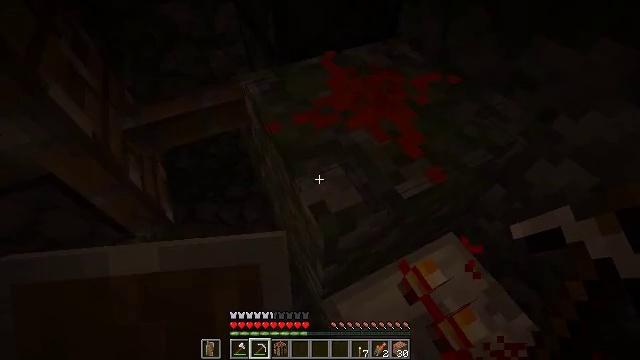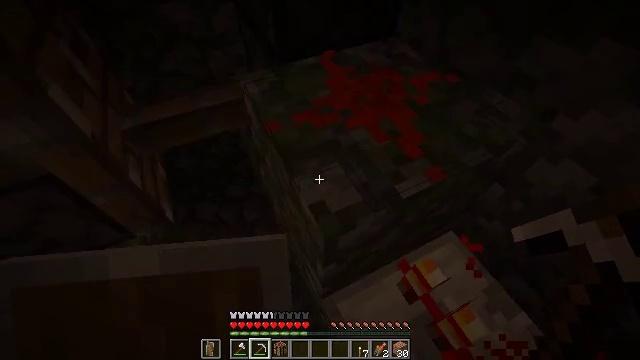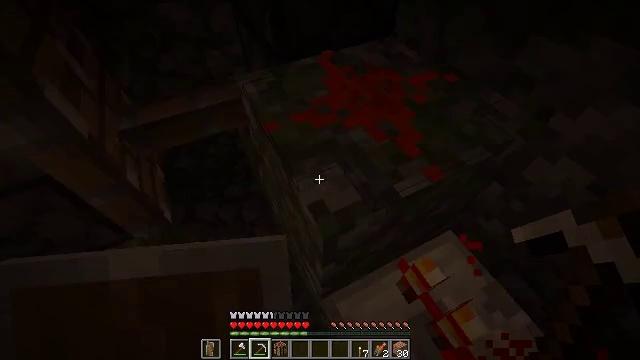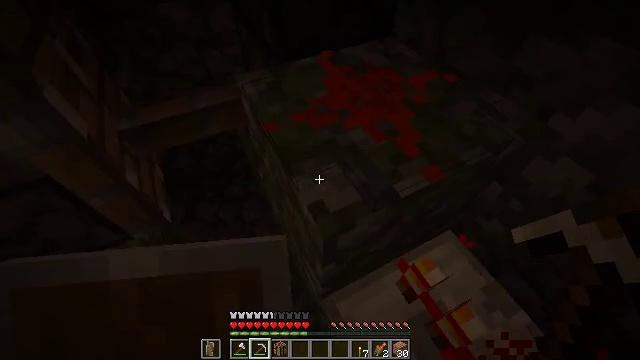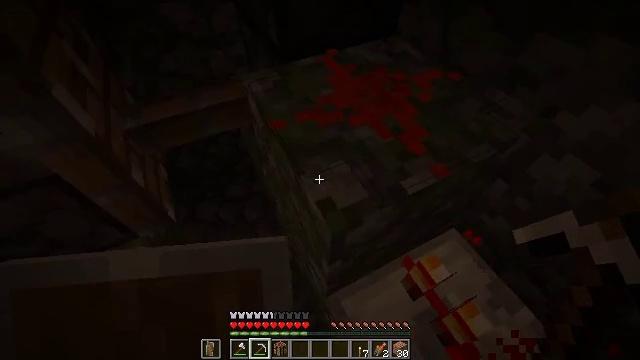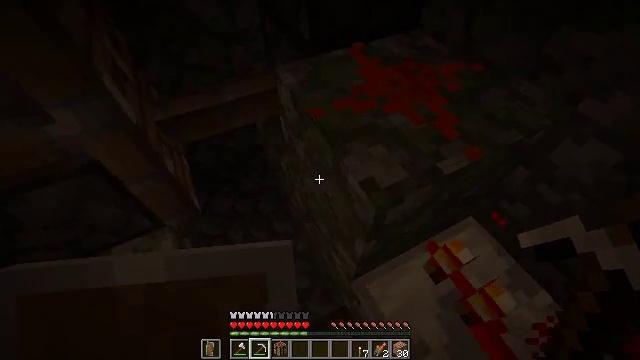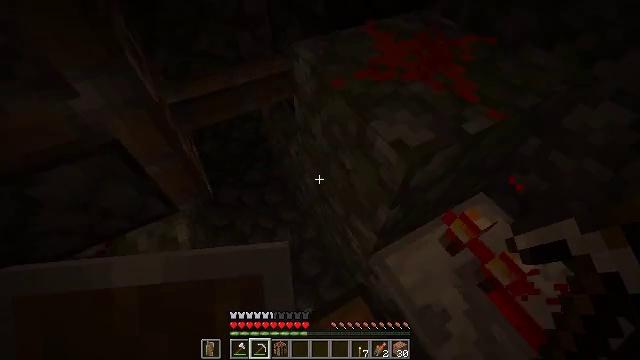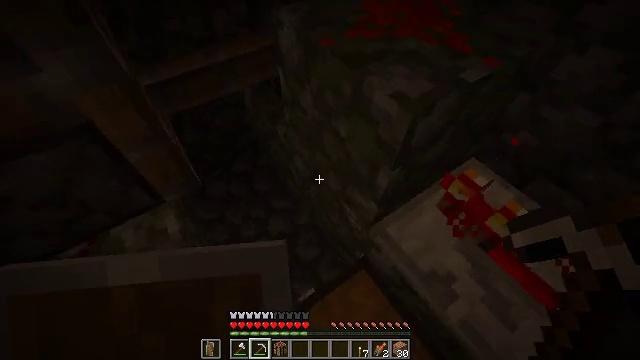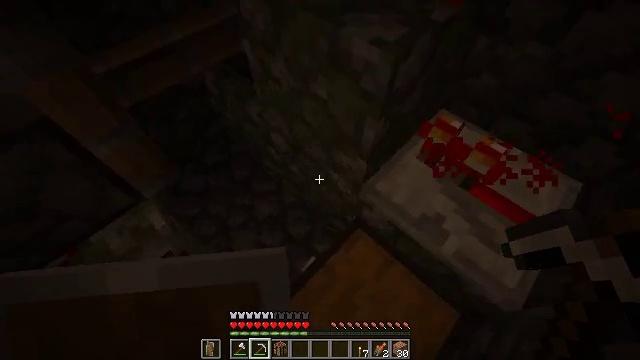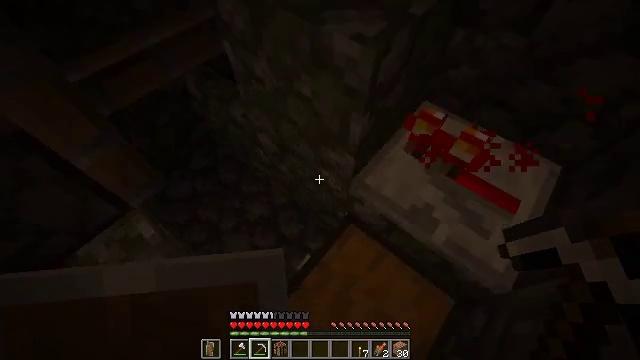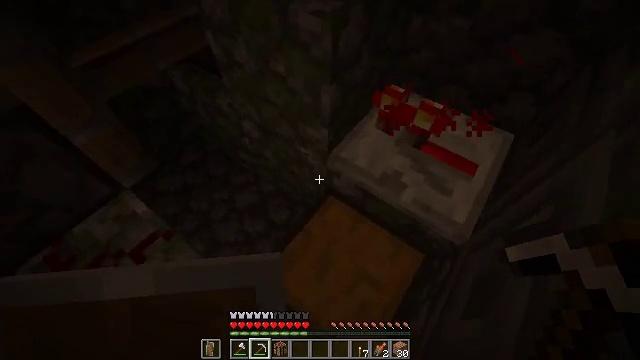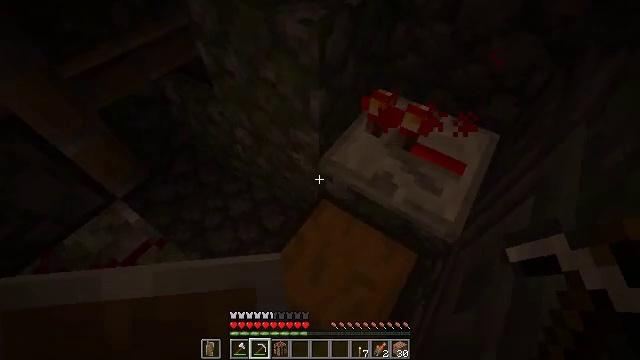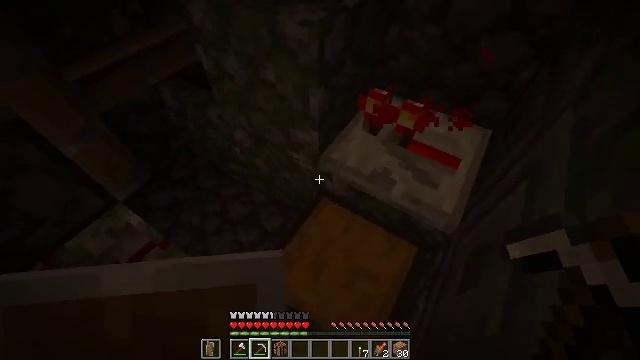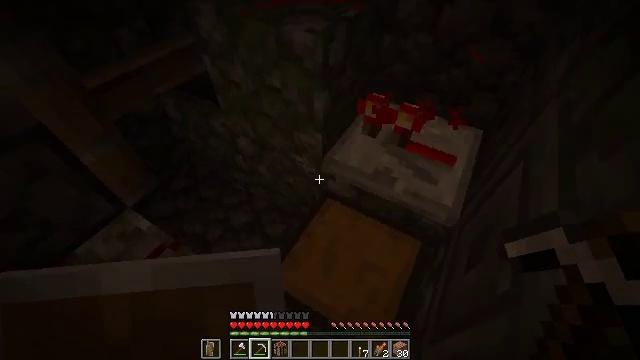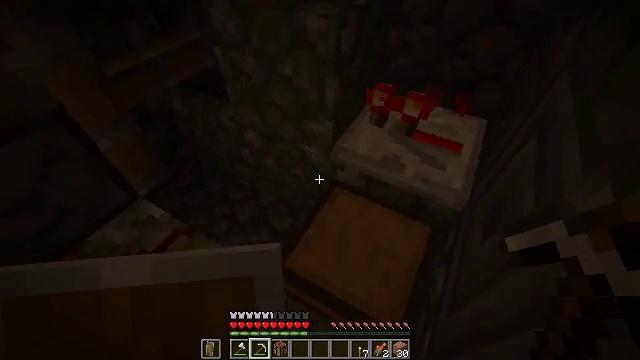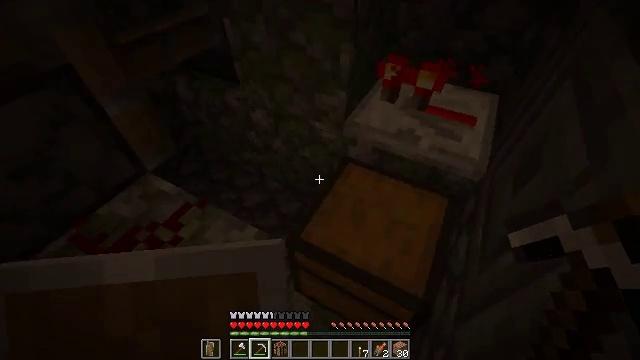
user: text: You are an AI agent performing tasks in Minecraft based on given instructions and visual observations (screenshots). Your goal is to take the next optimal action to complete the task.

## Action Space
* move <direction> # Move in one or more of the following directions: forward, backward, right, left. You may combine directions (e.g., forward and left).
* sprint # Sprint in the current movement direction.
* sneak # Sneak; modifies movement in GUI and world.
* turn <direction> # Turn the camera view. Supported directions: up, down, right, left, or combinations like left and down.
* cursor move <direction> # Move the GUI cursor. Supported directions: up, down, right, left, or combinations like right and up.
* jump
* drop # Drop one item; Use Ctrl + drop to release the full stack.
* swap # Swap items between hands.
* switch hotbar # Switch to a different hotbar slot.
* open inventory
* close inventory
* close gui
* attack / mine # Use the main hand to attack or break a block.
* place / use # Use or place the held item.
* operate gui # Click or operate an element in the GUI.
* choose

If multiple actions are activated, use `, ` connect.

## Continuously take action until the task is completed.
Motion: motion action
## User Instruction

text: Collect vines by mining them.
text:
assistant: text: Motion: no_op
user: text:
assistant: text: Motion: no_op
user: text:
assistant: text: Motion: no_op
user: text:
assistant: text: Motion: move left
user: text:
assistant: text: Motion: move back and move left
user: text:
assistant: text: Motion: move back and move left, turn right
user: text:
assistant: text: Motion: move back and move left, turn right and down
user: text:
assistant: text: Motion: move back and move left, turn right and down
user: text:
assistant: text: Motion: move back and move right, turn right
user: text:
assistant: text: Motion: move back and move right, turn right and up
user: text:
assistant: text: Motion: move back and move right, turn right and up
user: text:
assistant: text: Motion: move back and move right, turn right and up
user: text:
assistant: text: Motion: move back and move left, turn right and up
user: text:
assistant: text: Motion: move back and move left, turn up
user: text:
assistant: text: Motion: move back and move left
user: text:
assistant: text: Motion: move back and move left, turn right and up
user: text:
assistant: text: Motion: move back and move left, turn right and up
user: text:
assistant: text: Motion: move back, turn right and up
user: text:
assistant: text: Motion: turn right and up
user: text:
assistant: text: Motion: turn right and up
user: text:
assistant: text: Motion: turn right and up
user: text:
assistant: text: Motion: no_op
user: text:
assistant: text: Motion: no_op
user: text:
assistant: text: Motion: turn right
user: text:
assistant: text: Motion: no_op
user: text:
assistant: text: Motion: turn right
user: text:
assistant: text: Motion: move forward
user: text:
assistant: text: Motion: move forward and move right, use / place
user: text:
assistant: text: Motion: move forward and move right, use / place
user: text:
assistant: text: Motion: turn down